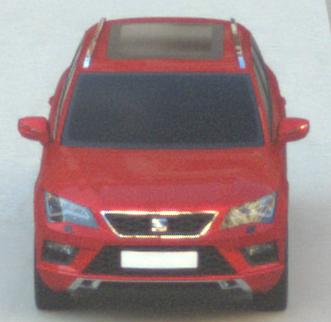
Make: SEAT
Model: Ateca 1.0 TSI Ecomotive
Detailed model: Ateca (5FP)
Model produced from: 2016/08
Model produced until: 2018/08
Doors: 5
Color: red
Road condition: dry road
Daytime: morning or afternoon
Contrast: low contrast